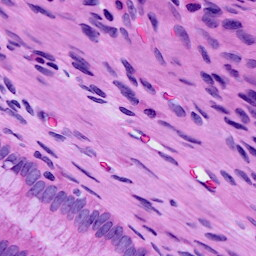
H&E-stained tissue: Cervix